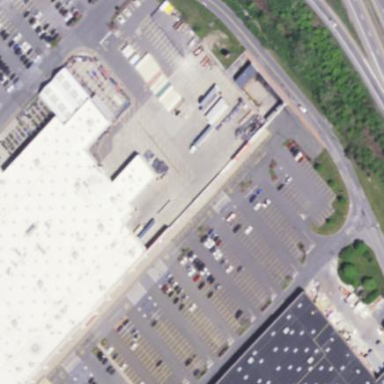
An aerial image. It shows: Retail area.